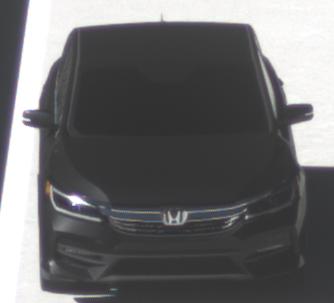
Make: Honda
Model: Accord Hybrid
Detailed model: 9. Generation
Model produced from: 2015
Model produced until: 2019
Doors: 4
Color: black
Road condition: dry road
Daytime: morning or afternoon
Contrast: high contrast